Interaction volume radius: 10 \u00c5
Interaction volume height: 10 \u00c5
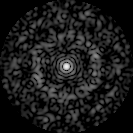
Disorder parameter: 0.8274